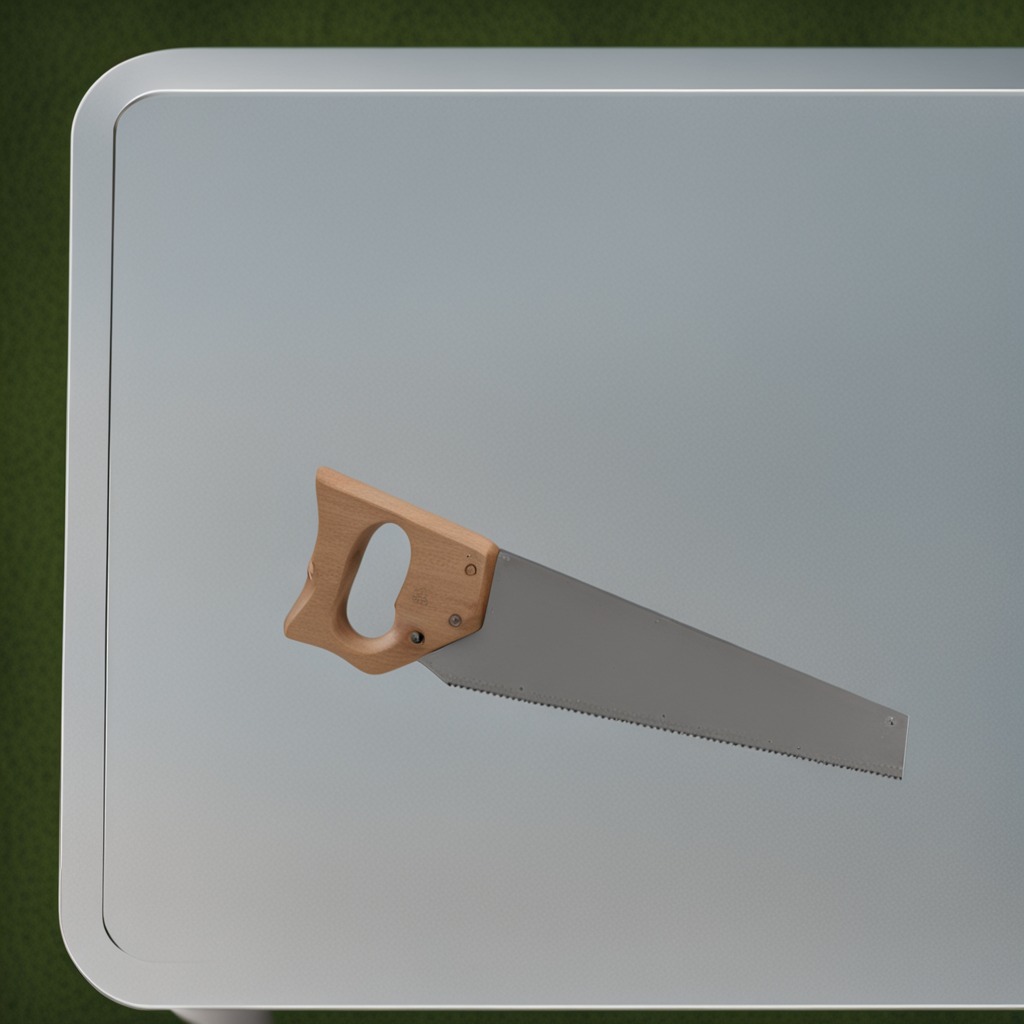
A handheld metal saw is lying on a clean utility table in a temporary outdoor tool station afternoon light present textured surface.